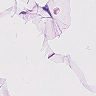
Metastatic tissue present: no